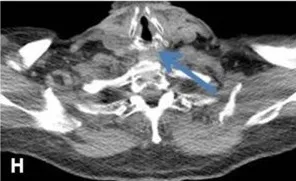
On corresponding non-contrast, low-dose CT of the PET/CT, normal appearance of the cricoid without residual soft tissue was seen.
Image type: radiology (ct)